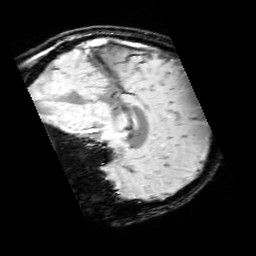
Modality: SWI
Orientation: sagittal
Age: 11
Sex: male
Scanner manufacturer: siemens
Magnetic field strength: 3 T
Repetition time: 0.027 s
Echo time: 0.02 s